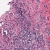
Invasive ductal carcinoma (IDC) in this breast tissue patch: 1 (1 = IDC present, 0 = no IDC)